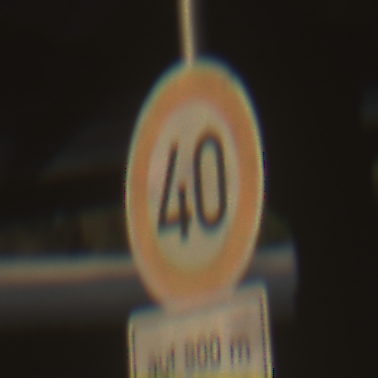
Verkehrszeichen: Geschwindigkeit40
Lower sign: LaengeEinerStrecke5
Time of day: SunriseSunset
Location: Outdoor (Suburban)
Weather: Clear
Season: NotSpecified
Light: Natural